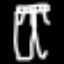
Label: pants